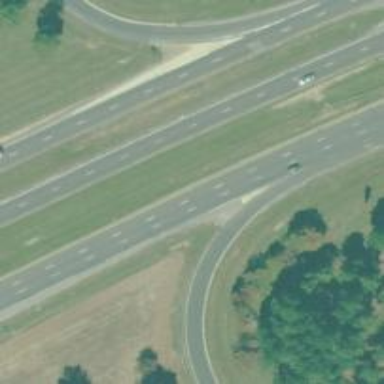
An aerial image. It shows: Asphalt motorway.